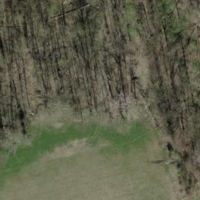
EUNIS habitat code: 41
Species observed at this site:
Diospyros lotus